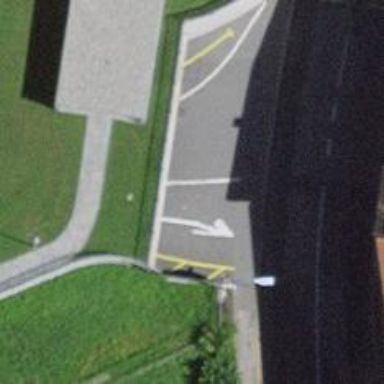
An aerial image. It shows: Parking area.